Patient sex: M
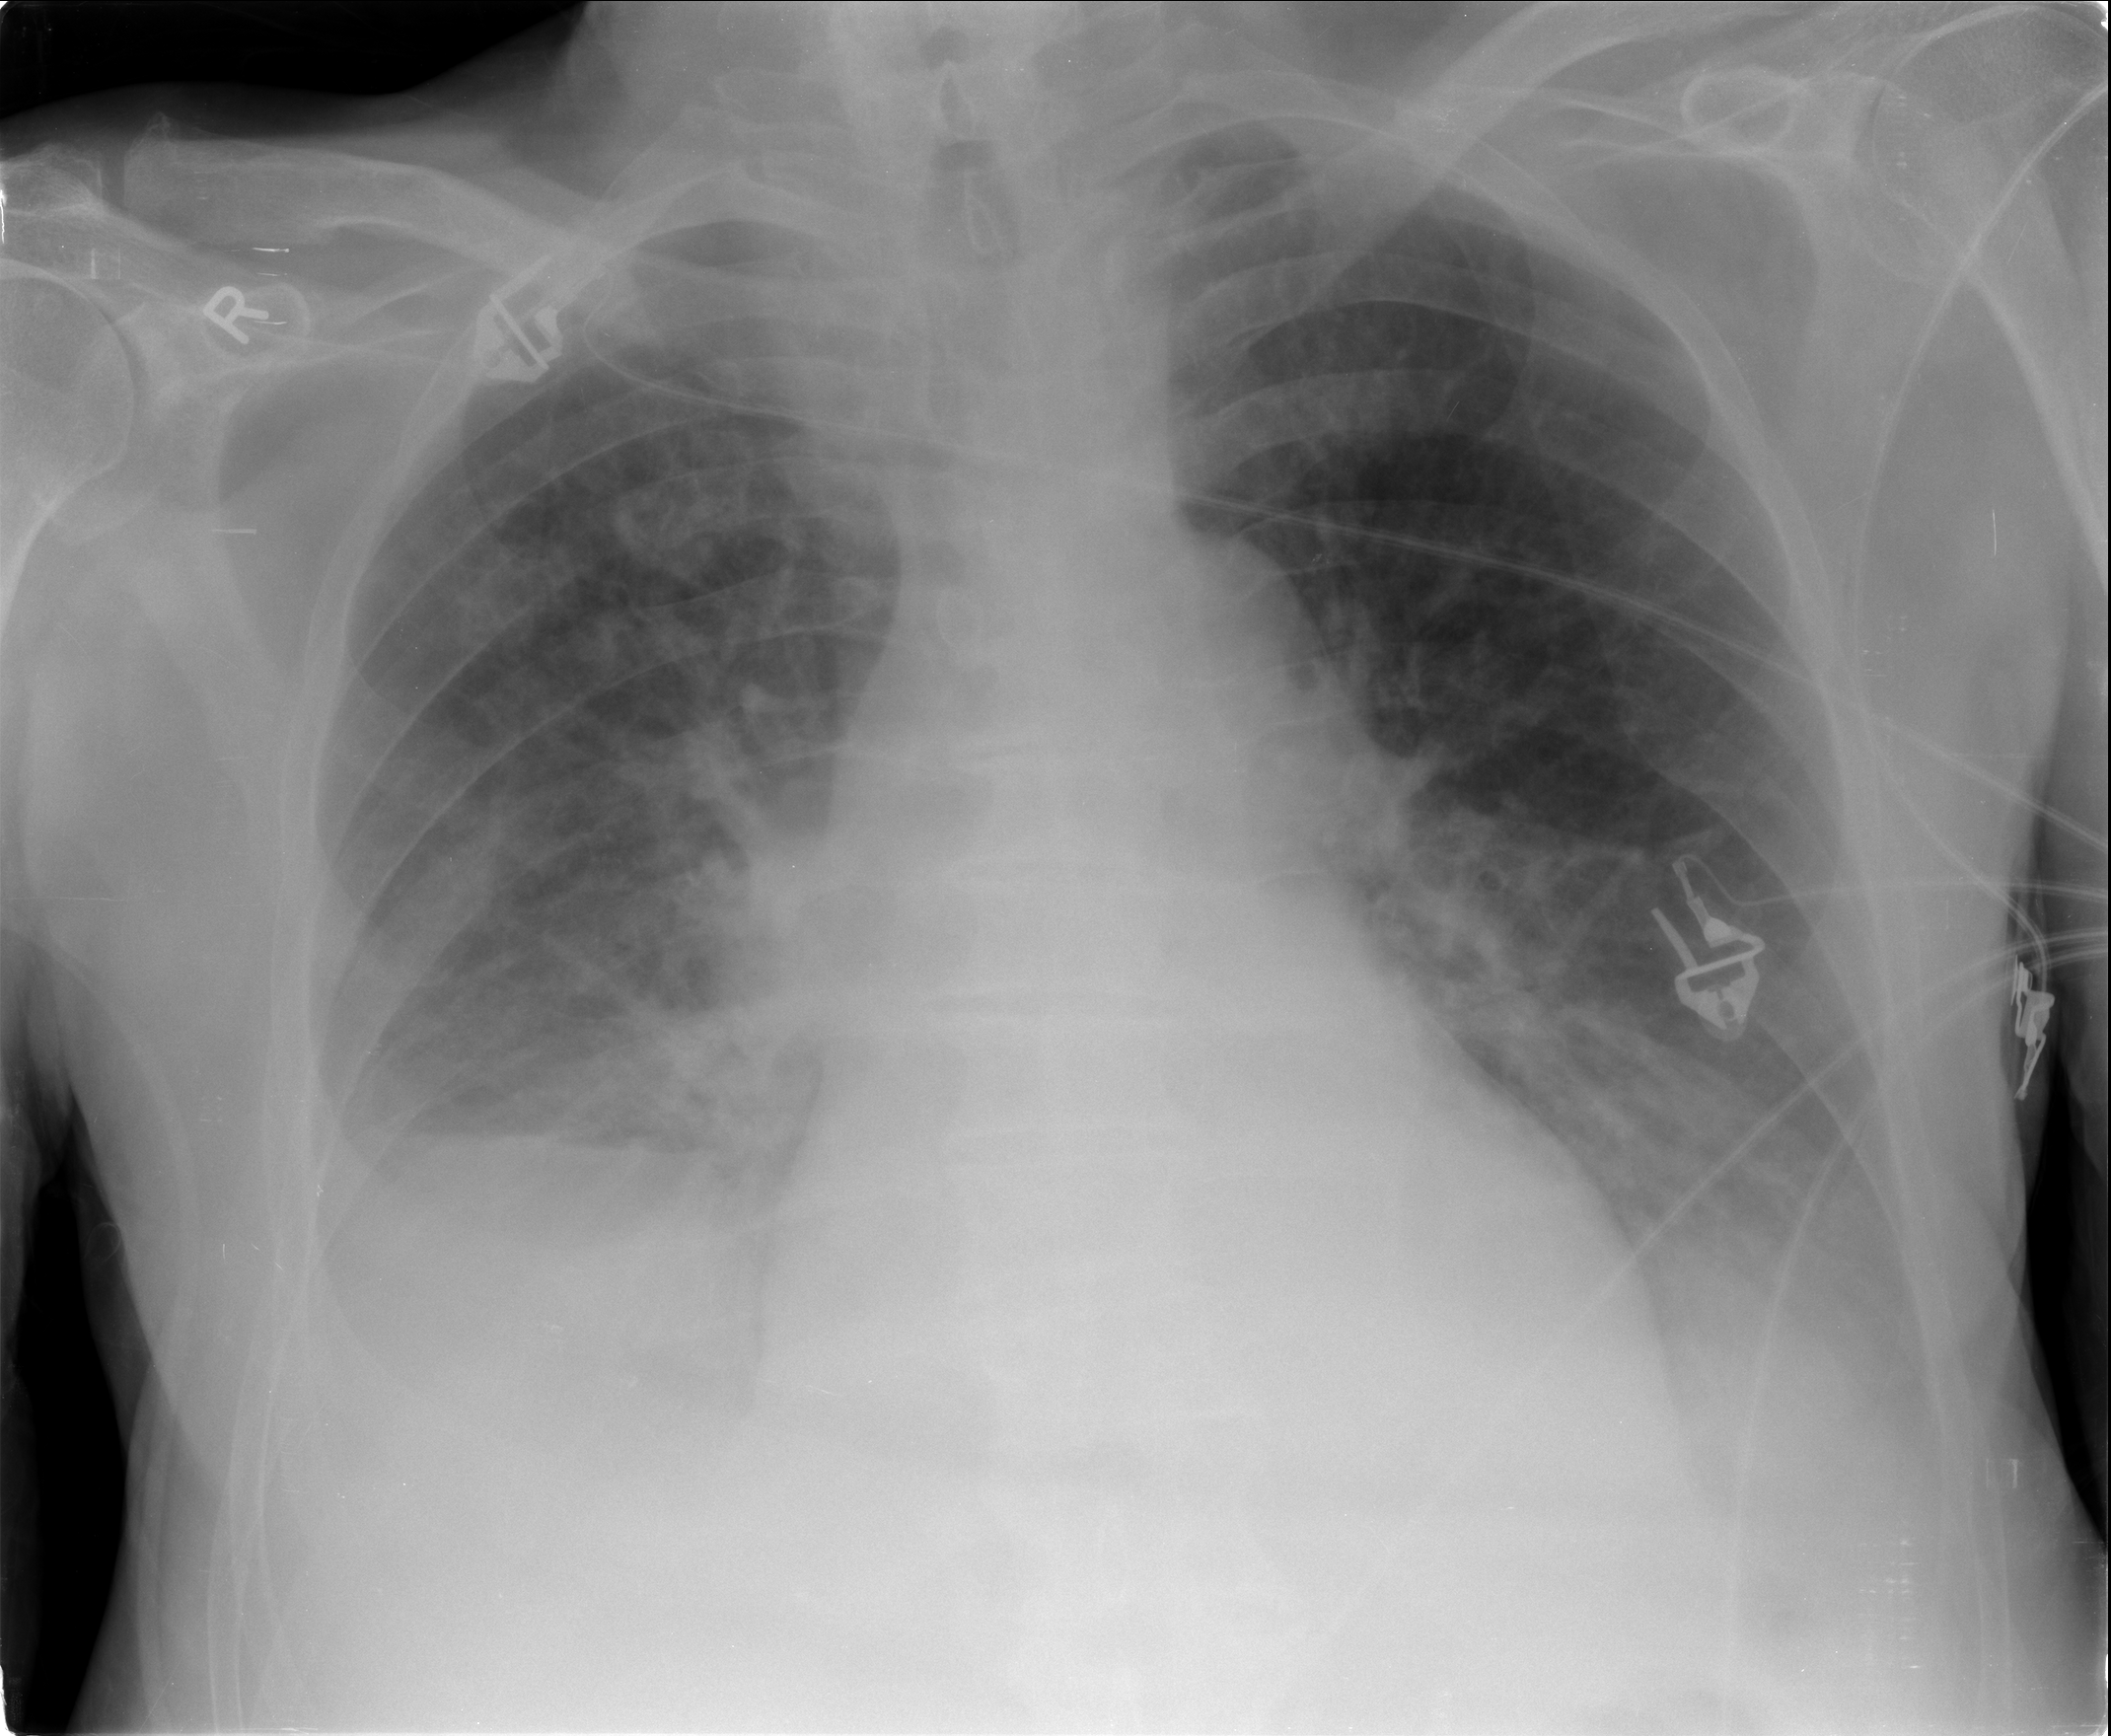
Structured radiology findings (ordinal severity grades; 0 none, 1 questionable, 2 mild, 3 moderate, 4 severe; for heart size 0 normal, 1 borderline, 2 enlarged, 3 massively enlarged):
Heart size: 0
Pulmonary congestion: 2
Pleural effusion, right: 3
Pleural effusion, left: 2
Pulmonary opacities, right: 3
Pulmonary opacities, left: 2
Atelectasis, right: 3
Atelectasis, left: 2